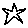
Label: star